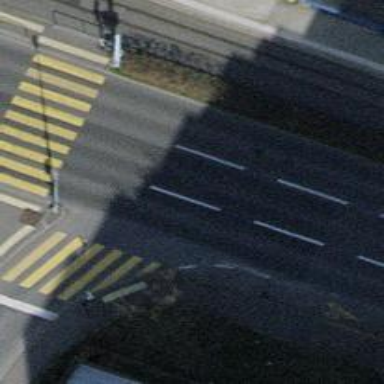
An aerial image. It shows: Road with traffic signals.